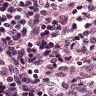
Metastatic tissue present: no